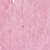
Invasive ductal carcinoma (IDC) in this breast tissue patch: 0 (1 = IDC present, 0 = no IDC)